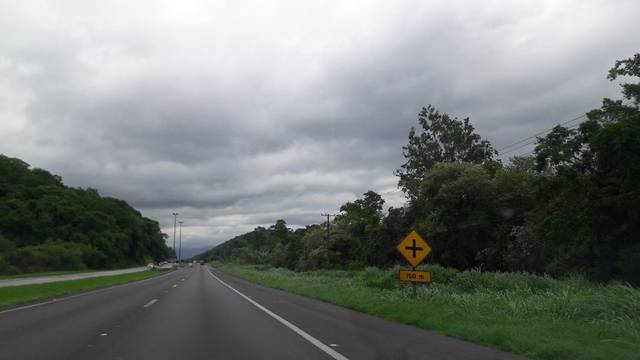
Region: Brazil
Coordinates: -25.529, -48.732